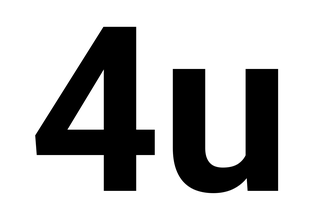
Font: Roboto_Bold